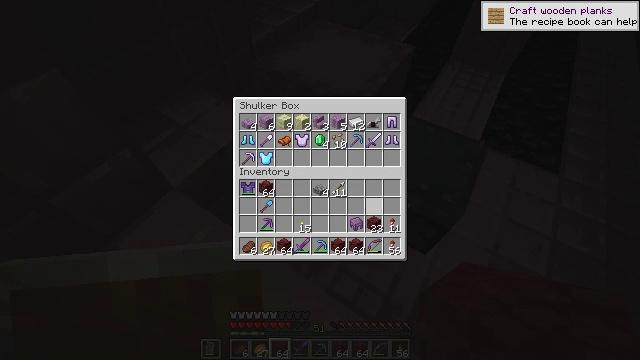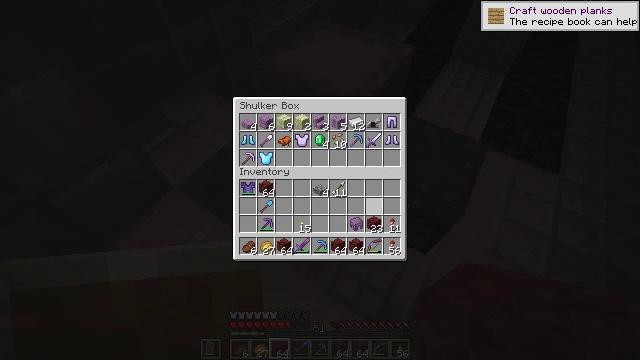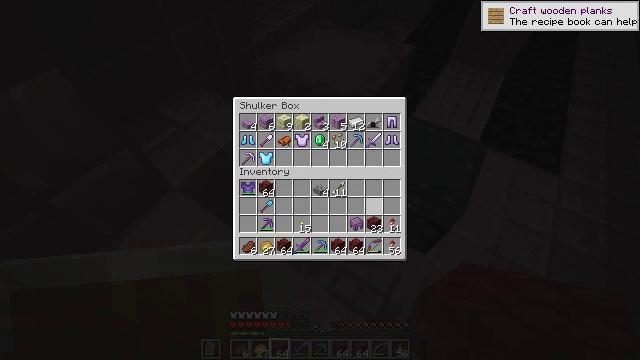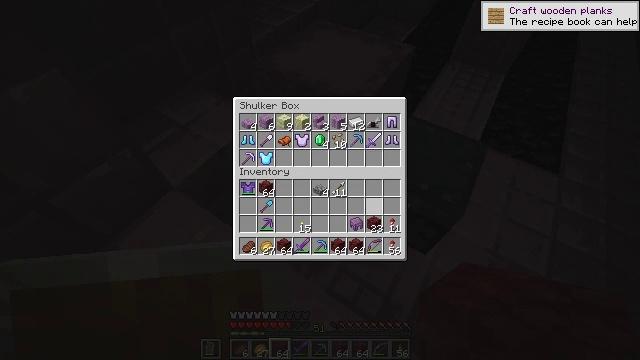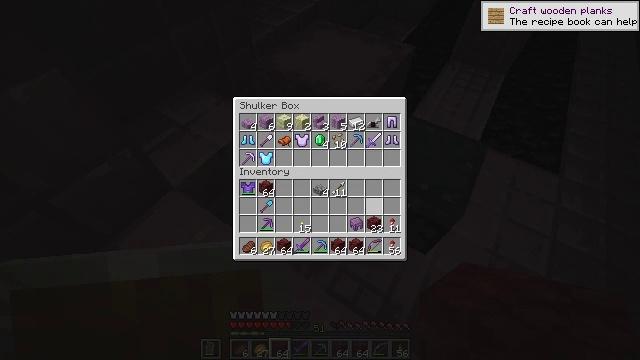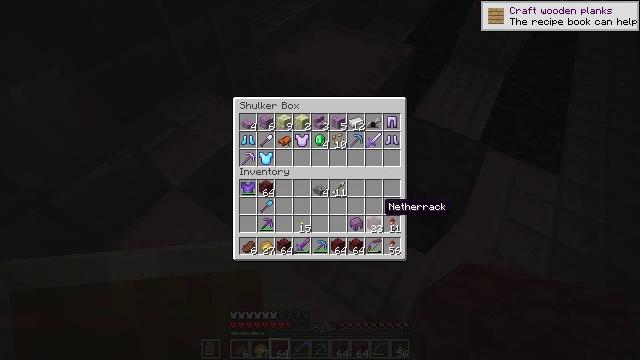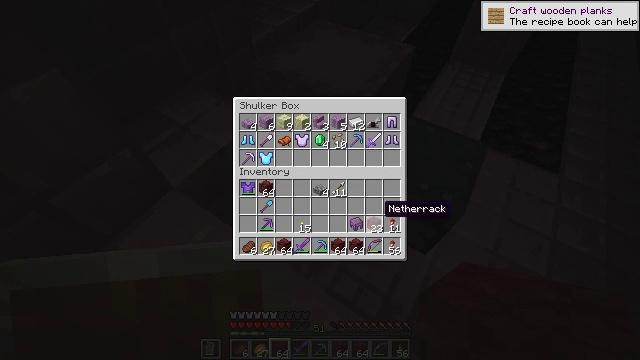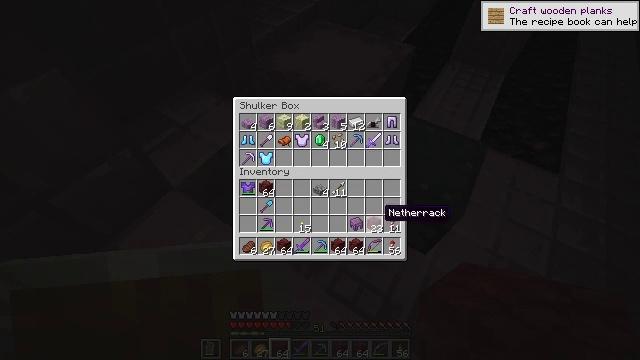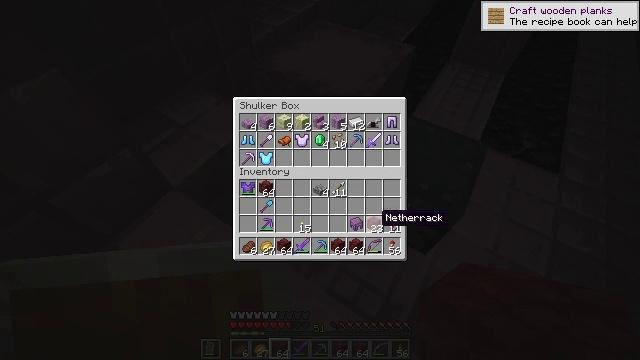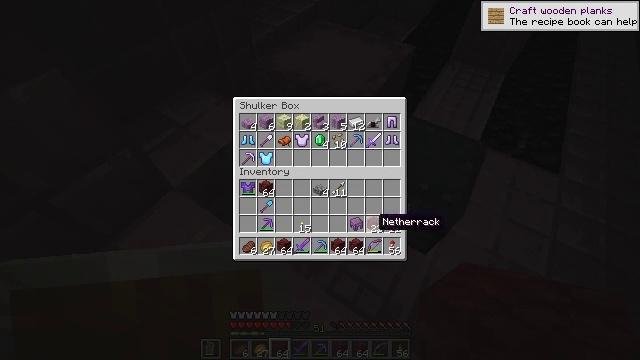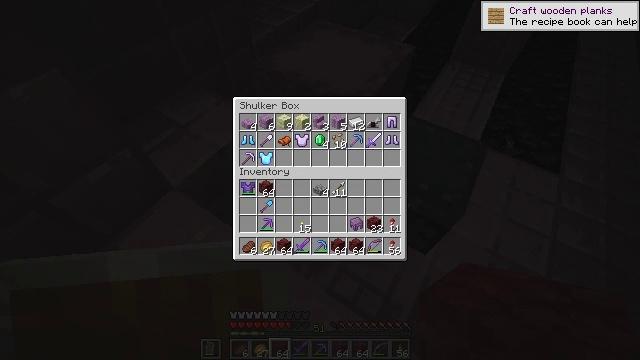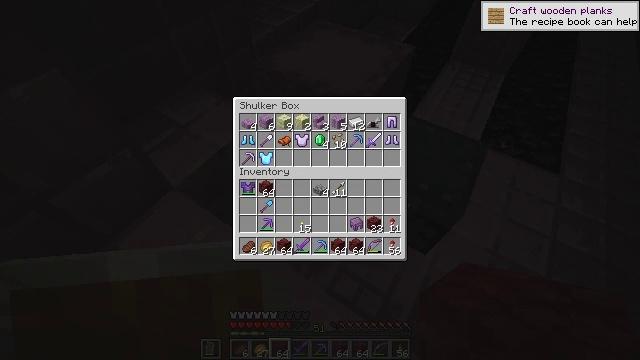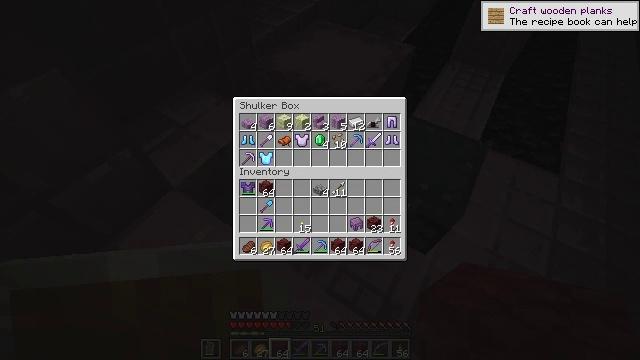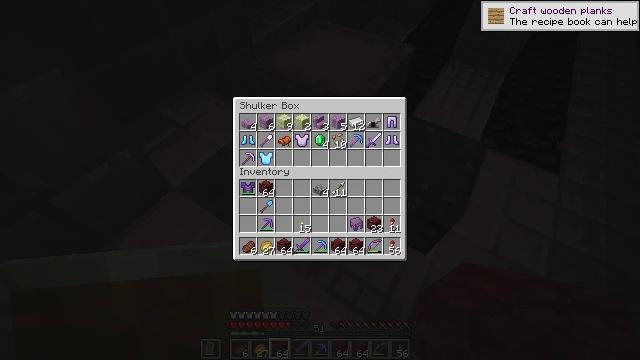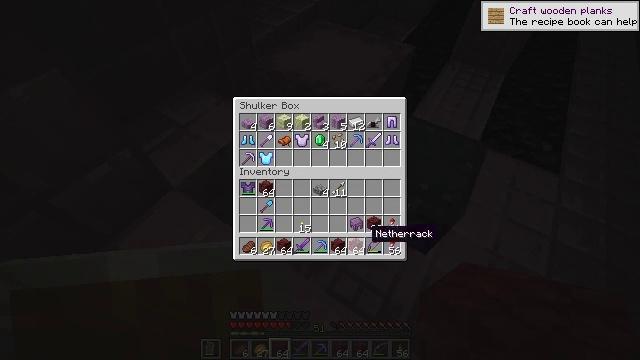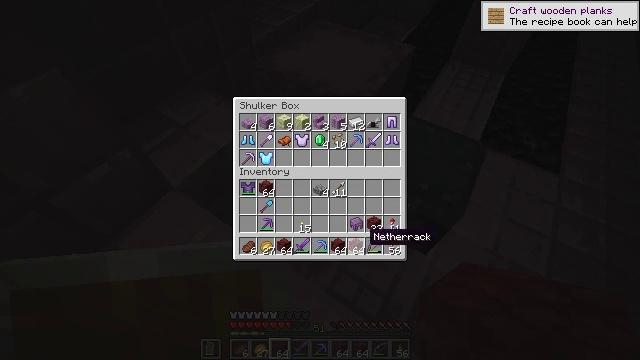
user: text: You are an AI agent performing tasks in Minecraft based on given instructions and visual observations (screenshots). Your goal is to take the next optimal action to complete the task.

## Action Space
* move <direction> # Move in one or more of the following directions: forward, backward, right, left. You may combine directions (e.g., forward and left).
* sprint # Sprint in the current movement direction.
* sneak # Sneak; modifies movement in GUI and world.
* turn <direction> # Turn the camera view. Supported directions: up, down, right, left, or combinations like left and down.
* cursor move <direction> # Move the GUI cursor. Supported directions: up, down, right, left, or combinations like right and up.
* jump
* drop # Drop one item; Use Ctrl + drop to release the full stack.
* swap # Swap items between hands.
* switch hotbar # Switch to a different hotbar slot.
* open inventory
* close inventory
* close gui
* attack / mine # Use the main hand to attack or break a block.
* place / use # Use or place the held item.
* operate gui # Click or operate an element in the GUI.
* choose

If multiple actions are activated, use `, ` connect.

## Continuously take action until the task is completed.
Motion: motion action
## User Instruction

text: Attack the shulker box to pick it up.
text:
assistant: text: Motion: sneak
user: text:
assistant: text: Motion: sneak
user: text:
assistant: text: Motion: sneak
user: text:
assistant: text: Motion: sneak
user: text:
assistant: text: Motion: sneak
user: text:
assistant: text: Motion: sneak
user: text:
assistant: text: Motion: sneak
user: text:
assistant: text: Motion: sneak
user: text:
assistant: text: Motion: sneak
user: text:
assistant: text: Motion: sneak
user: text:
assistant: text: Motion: sneak
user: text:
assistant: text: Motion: sneak
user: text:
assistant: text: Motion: sneak
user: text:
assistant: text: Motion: sneak
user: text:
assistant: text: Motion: sneak
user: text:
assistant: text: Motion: sneak
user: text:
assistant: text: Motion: sneak
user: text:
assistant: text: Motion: sneak, cursor move left
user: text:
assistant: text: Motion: sneak, cursor move left
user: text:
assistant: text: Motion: sneak
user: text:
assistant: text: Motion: sneak
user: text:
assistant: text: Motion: sneak
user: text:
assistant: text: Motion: sneak
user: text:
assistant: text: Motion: sneak
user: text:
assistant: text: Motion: sneak
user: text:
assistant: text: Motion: sneak
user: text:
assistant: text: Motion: sneak
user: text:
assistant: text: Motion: sneak
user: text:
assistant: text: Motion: sneak
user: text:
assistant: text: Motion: sneak